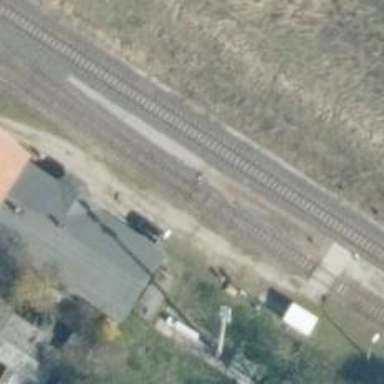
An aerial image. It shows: Railway track.